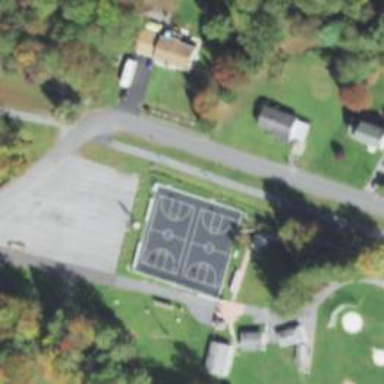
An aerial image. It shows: Basketball court located in leisure land pitch.